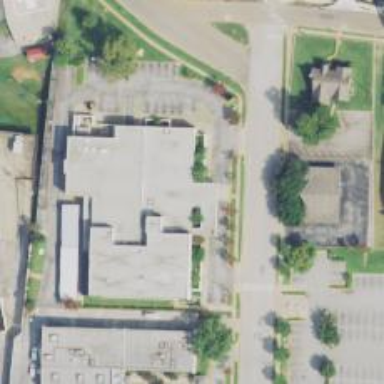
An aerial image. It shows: Clinic.